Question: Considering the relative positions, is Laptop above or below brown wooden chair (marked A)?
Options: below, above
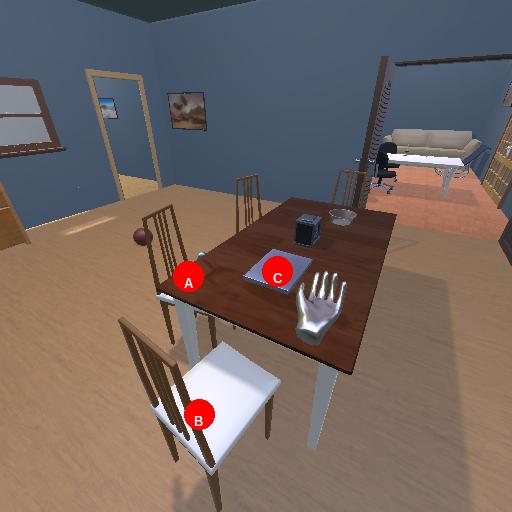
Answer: below